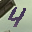
Label: 4